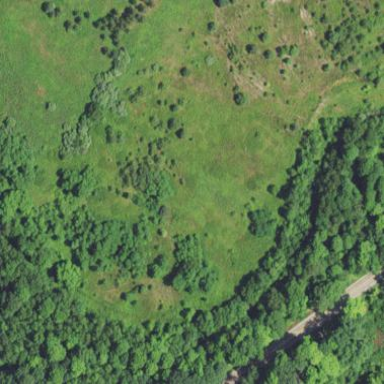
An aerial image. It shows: Beautiful woodland area.